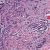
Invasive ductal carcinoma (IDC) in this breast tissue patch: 1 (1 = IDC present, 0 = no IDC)